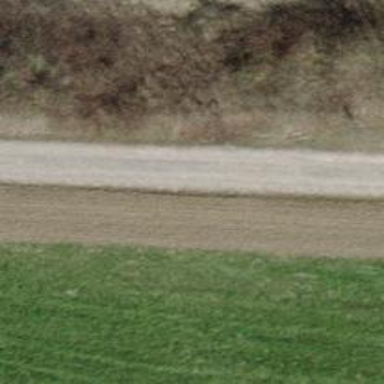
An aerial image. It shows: Track with pebblestone surface. The track type is grade2.